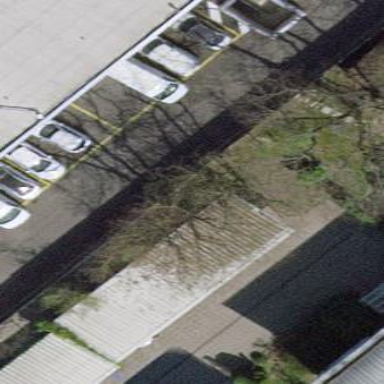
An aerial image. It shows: Shed building.